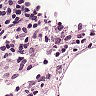
Metastatic tissue present: no